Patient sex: M
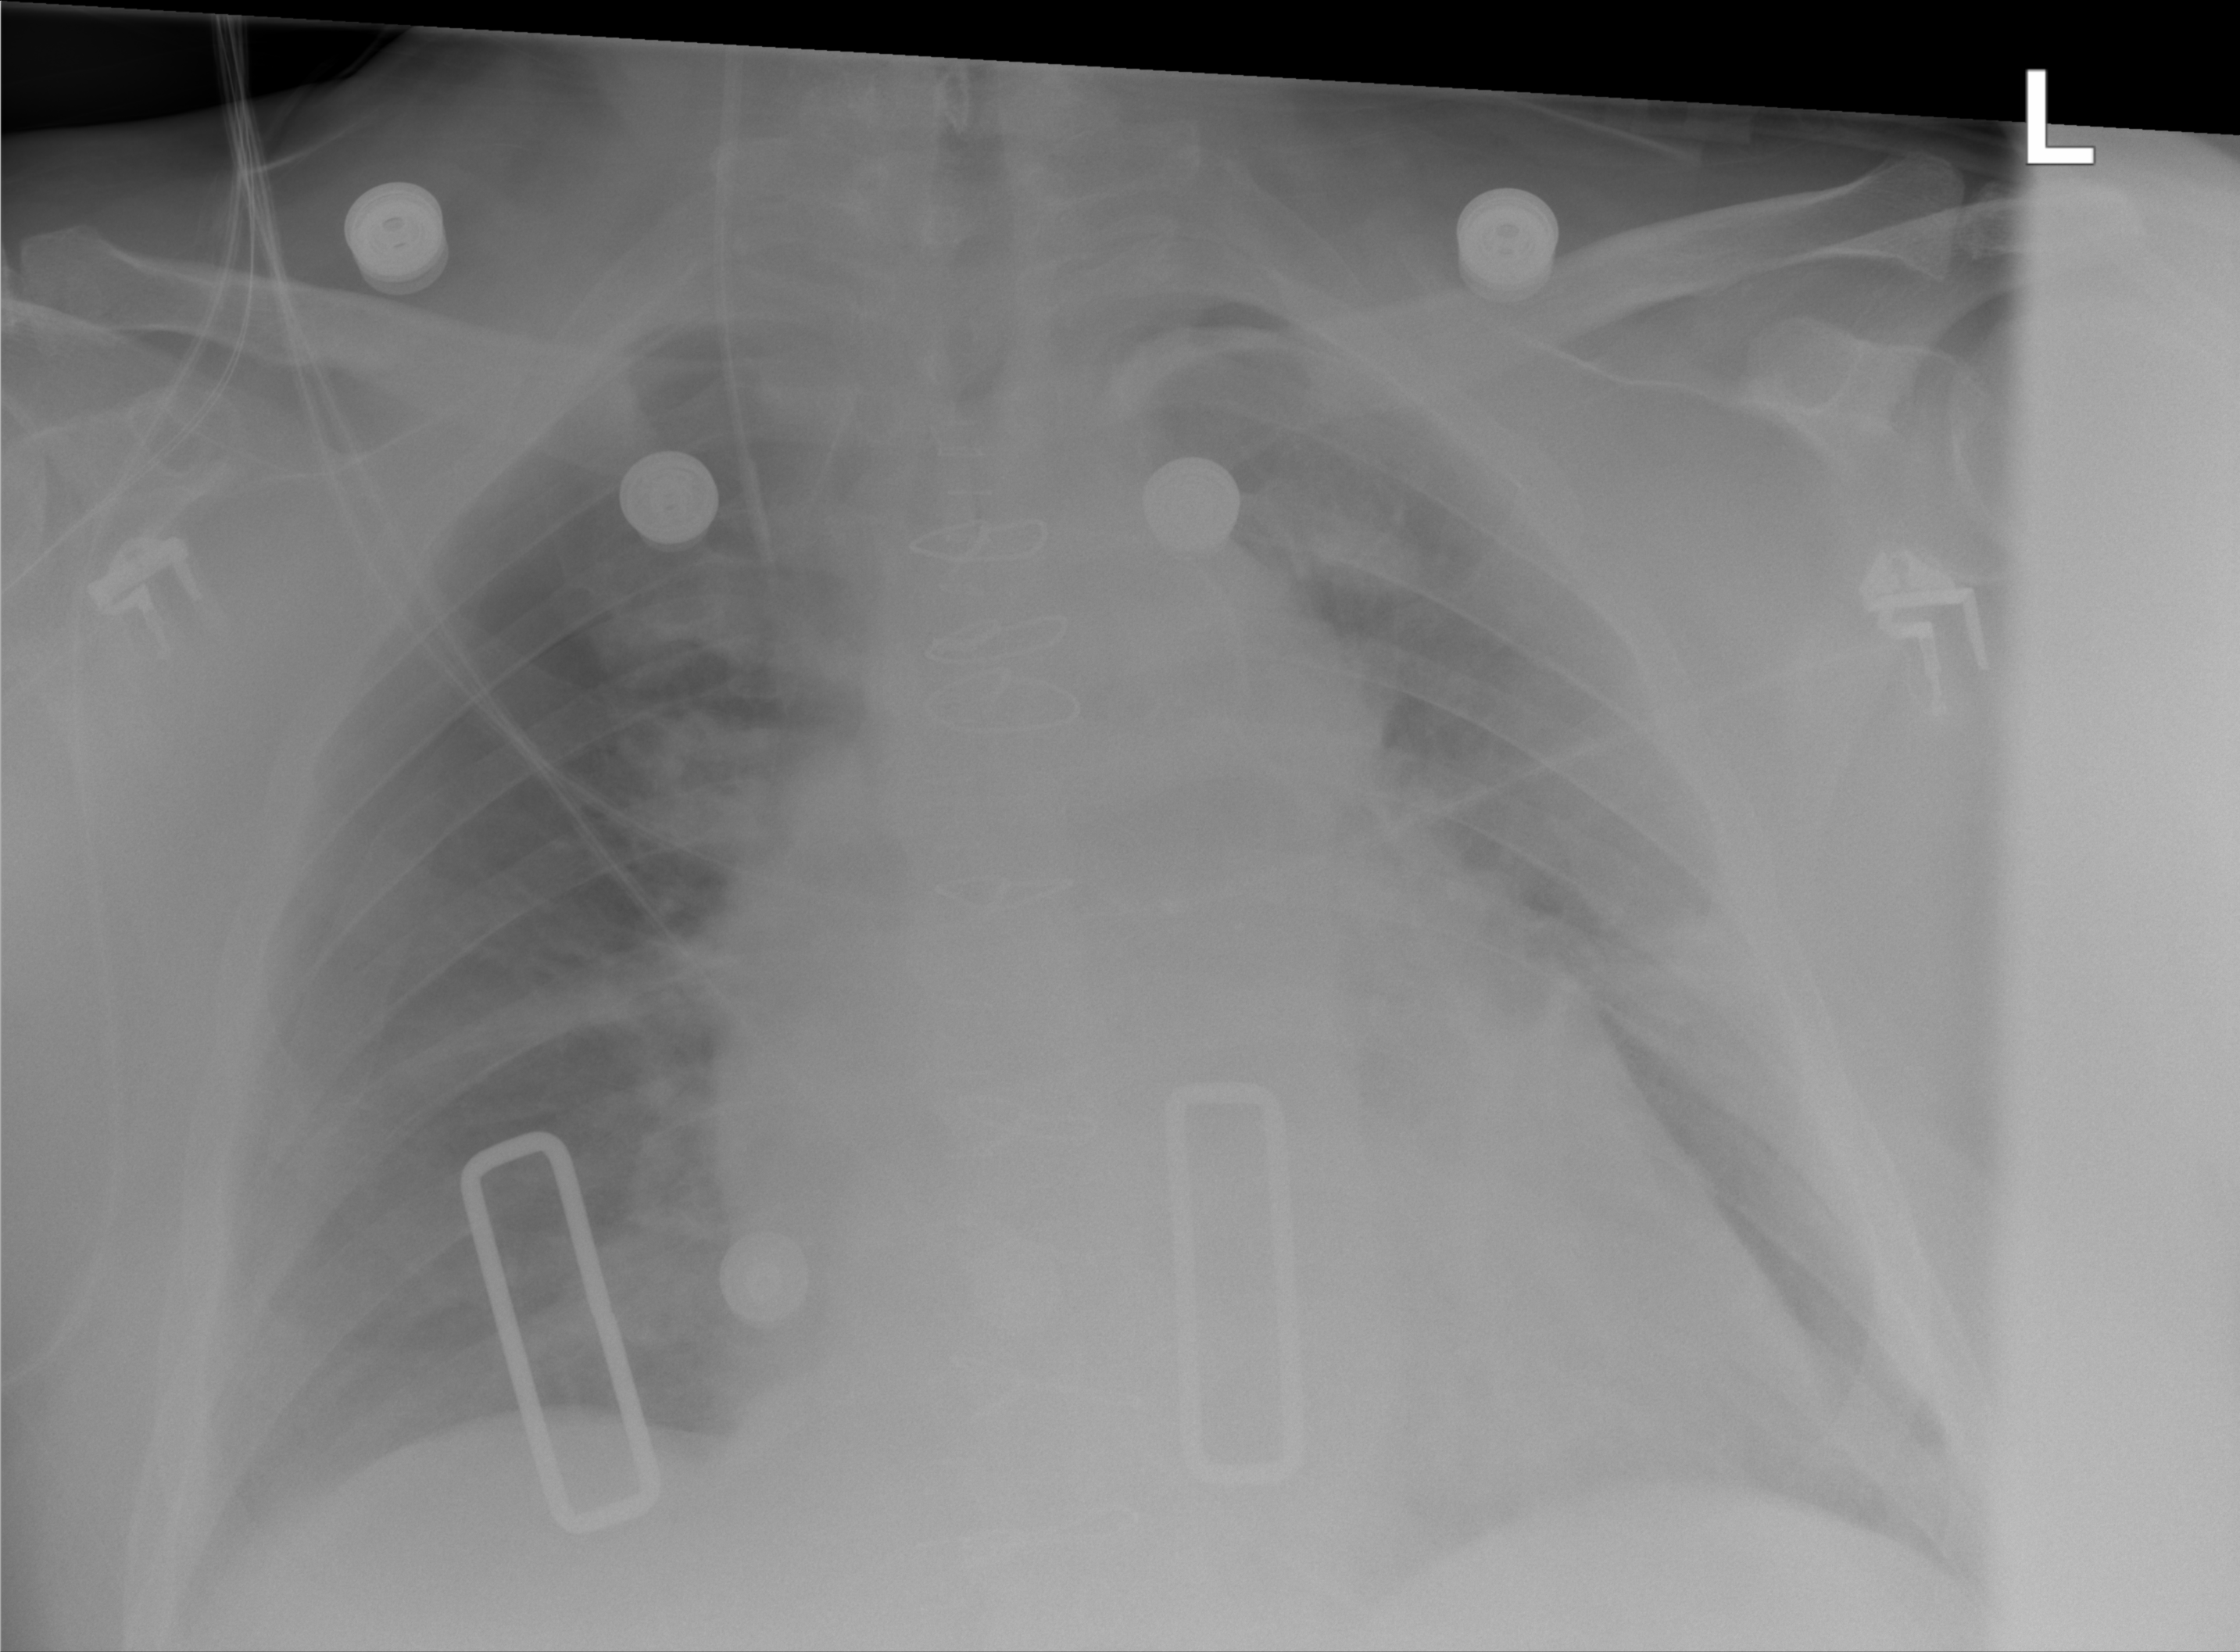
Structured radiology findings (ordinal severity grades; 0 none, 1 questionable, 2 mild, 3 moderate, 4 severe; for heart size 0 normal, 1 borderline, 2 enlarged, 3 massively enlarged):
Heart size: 2
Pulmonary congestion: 2
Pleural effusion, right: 1
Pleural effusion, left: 1
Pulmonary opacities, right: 0
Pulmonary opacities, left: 0
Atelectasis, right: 0
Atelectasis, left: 2